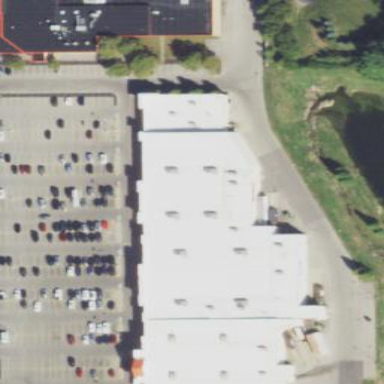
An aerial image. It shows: Variety store located inside building.